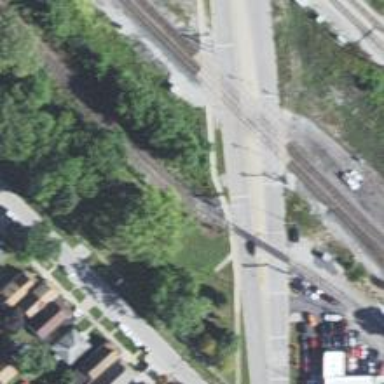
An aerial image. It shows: Railway crossing with lights.